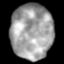
Tissue: lung
Cell type: T cells
Senescence score: 0.1494
Nuclear area (px): 2279
Mean DAPI intensity: 160.395